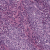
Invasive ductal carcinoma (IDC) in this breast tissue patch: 1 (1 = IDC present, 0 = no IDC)